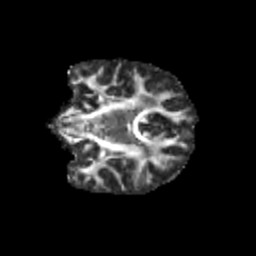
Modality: FA
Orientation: coronal
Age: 9
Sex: male
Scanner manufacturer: siemens
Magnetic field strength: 3 T
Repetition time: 3.8 s
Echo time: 0.07 s